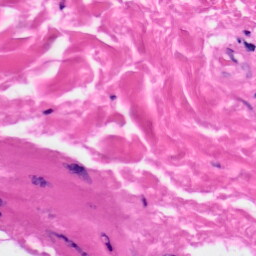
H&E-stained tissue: Skin